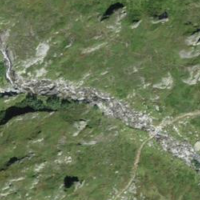
EUNIS habitat code: 26
Species observed at this site:
Argynnis paphia